Field crop: maize
Growth stage: 1
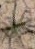
Species: salsola